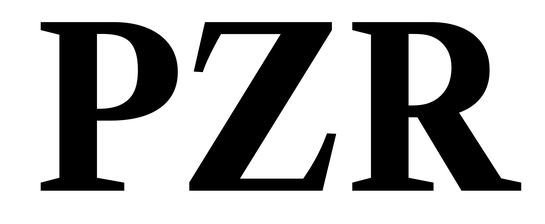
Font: LibreCaslonText_Bold